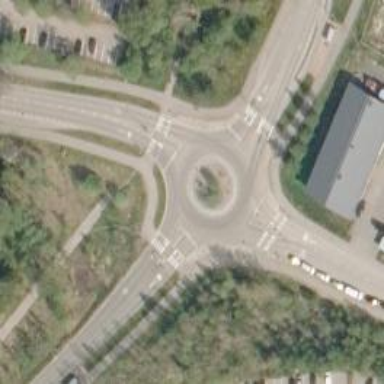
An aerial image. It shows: Tertiary road with asphalt surface leading to roundabout.